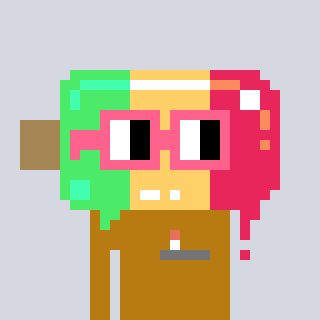
a pixel art character with square pink glasses, a icepop-shaped head and a gold-colored body on a cool background